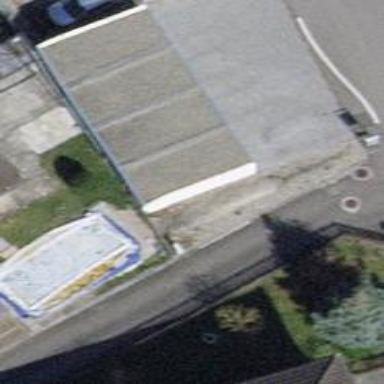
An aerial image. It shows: Group of garages.